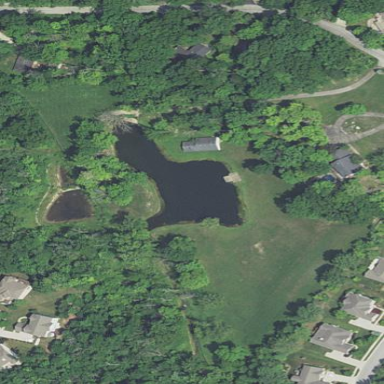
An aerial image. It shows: Pond with natural water.